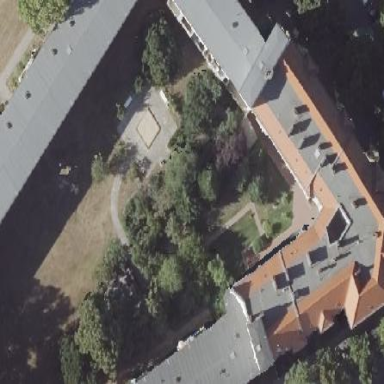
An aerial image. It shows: Apartment building with double saltbox roof shape.